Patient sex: M
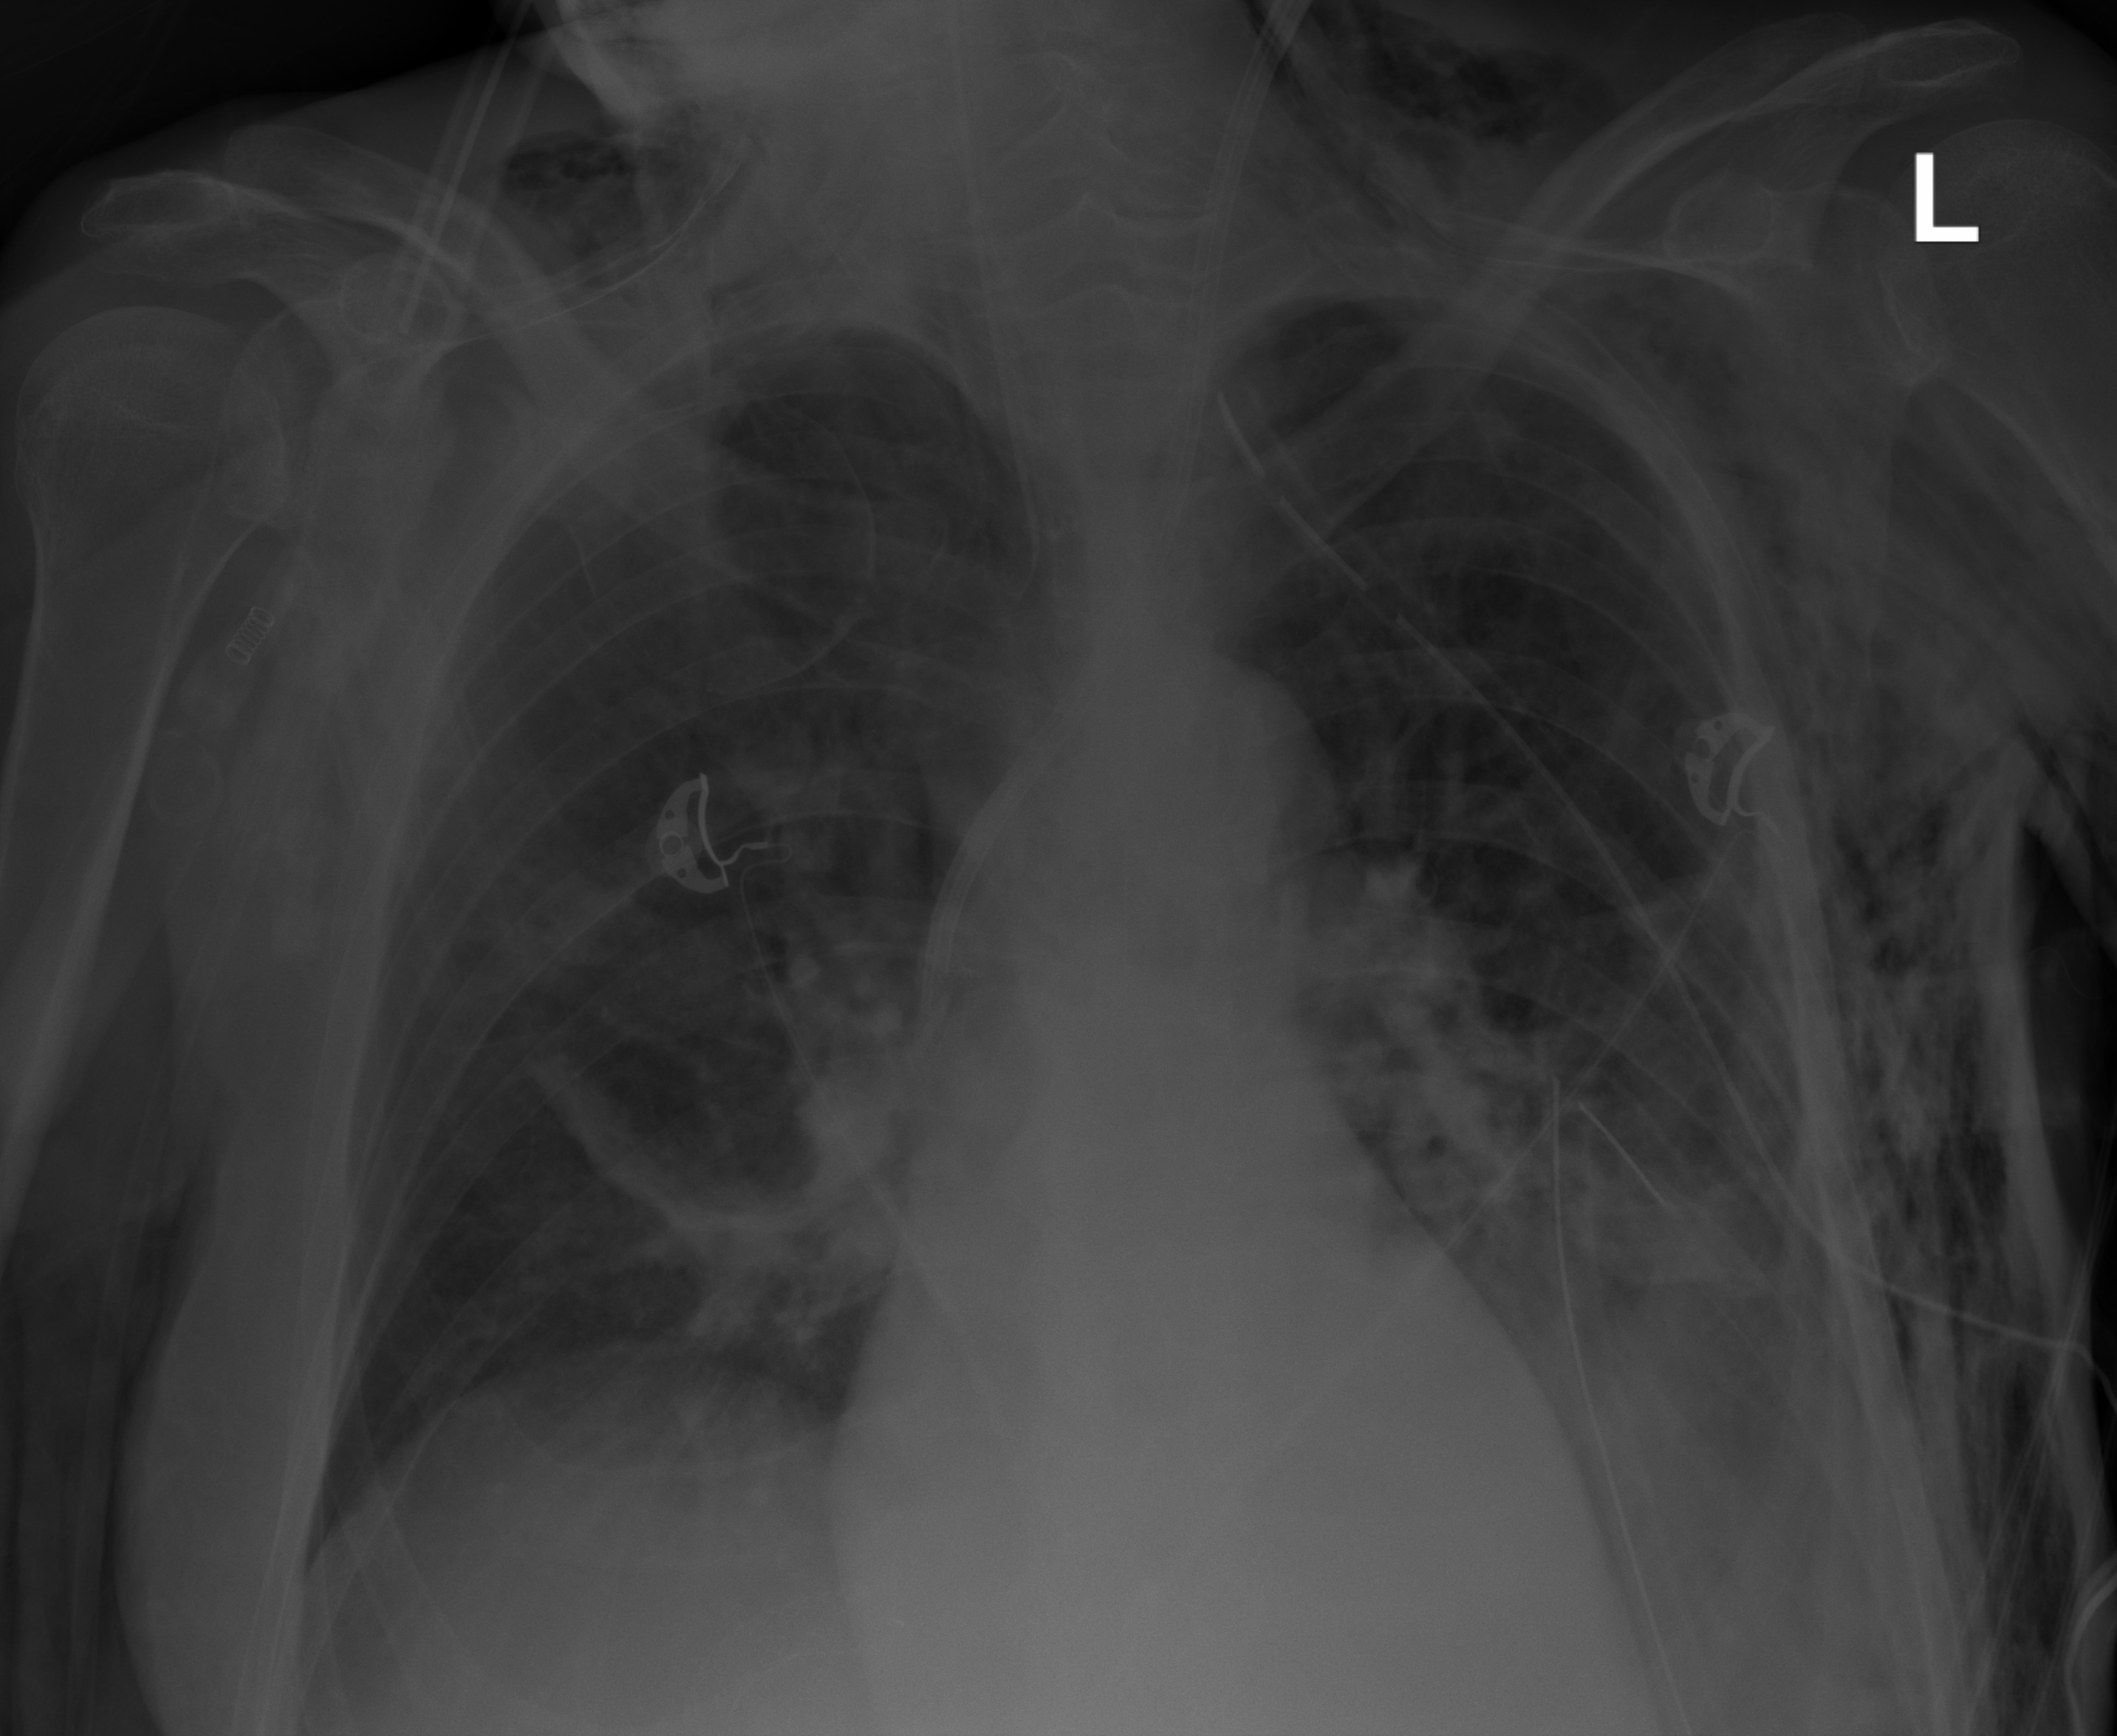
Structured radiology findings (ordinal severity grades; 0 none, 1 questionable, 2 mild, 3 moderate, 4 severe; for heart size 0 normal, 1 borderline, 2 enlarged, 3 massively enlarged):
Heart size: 0
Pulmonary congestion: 0
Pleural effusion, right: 0
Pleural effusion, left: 2
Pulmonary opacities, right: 0
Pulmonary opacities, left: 1
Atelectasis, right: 2
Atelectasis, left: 2